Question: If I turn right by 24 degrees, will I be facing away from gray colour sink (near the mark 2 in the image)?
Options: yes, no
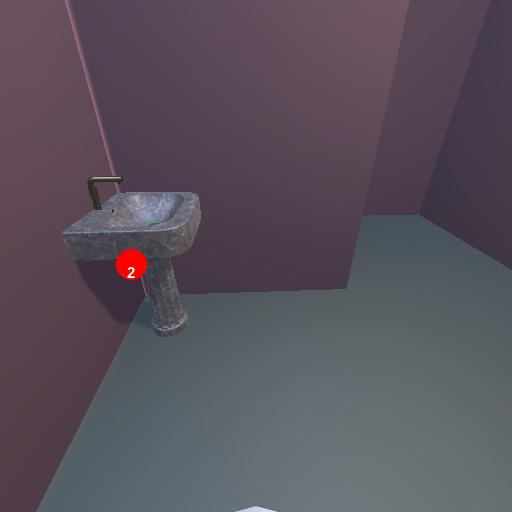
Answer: yes